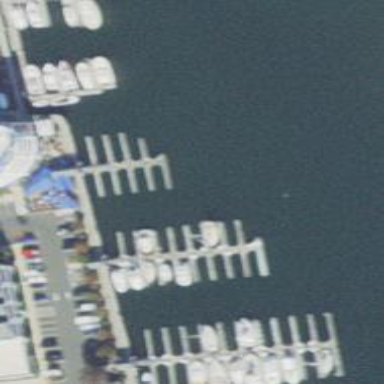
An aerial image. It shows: Man-made pier.